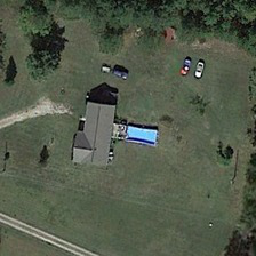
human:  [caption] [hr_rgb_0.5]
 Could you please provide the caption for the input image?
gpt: a building and several cars are close to many green trees.

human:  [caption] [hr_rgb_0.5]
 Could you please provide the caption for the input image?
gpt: There is a building and several cars beside many green trees.

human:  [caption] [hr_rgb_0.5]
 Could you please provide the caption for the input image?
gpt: There are many buildings and green trees next to vehicles.

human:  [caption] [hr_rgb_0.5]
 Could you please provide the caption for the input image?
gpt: There are buildings and some cars near many green trees.

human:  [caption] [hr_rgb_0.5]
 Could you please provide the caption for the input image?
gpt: One building and several cars are close to many green trees.